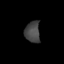
Tissue: skin
Cell type: Epithelial cells
Senescence score: 0.2239
Nuclear area (px): 317
Mean DAPI intensity: 68.738